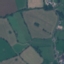
Land use / land cover class: Pasture